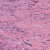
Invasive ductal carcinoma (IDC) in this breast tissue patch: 1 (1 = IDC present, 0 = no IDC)